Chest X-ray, PA view. Patient: 71 years old, sex M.
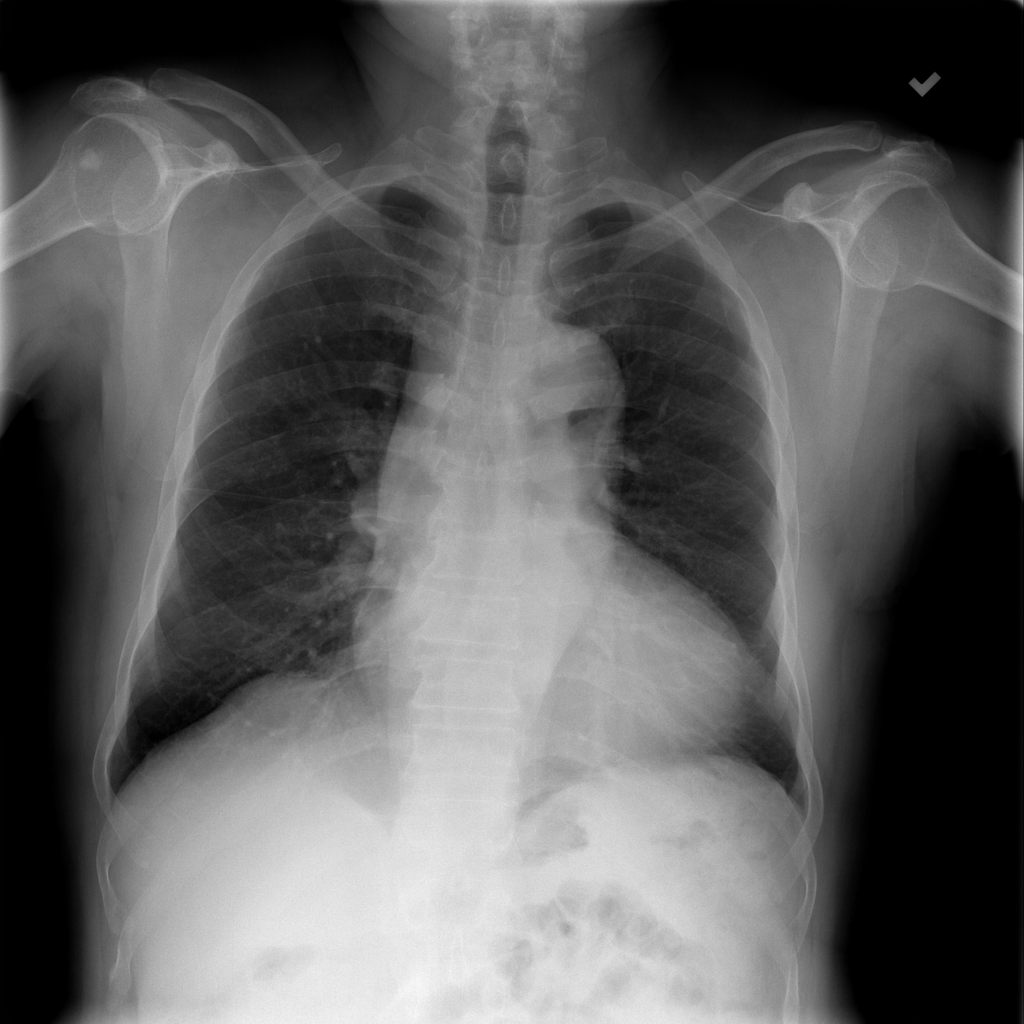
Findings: Cardiomegaly